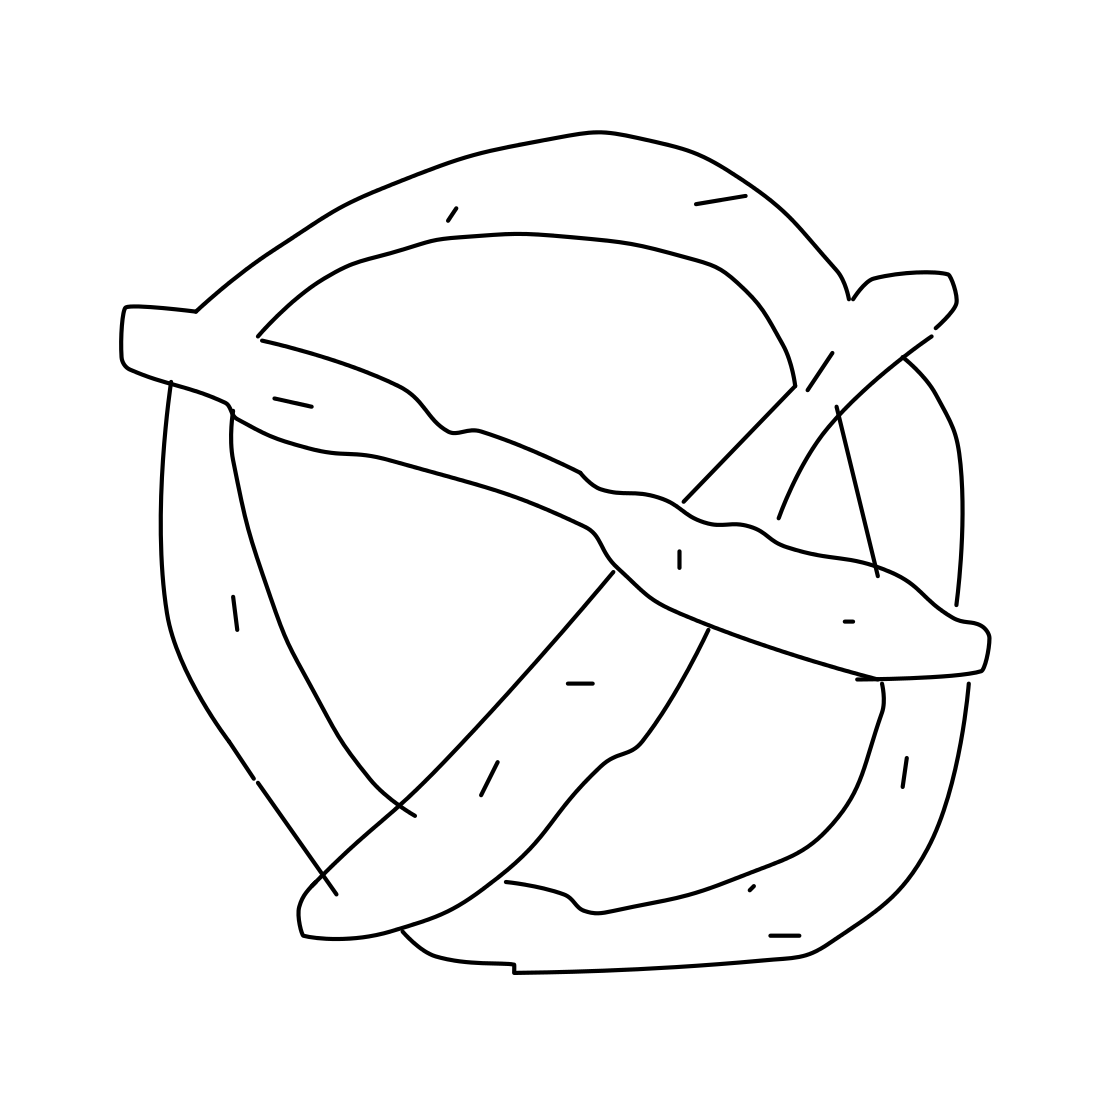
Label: pretzel